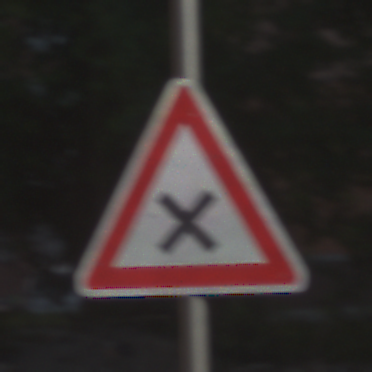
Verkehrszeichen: KreuzungOderEinmuendung
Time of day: MorningAfternoon
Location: Outdoor (Suburban)
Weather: PartlyCloudy
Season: NotSpecified
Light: Natural